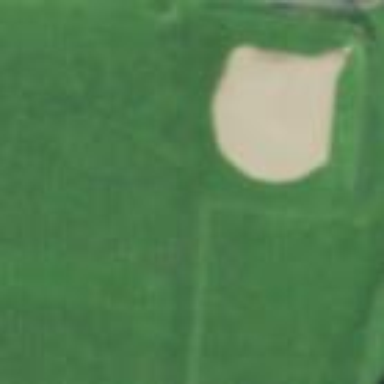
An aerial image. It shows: Baseball pitch for leisure land.